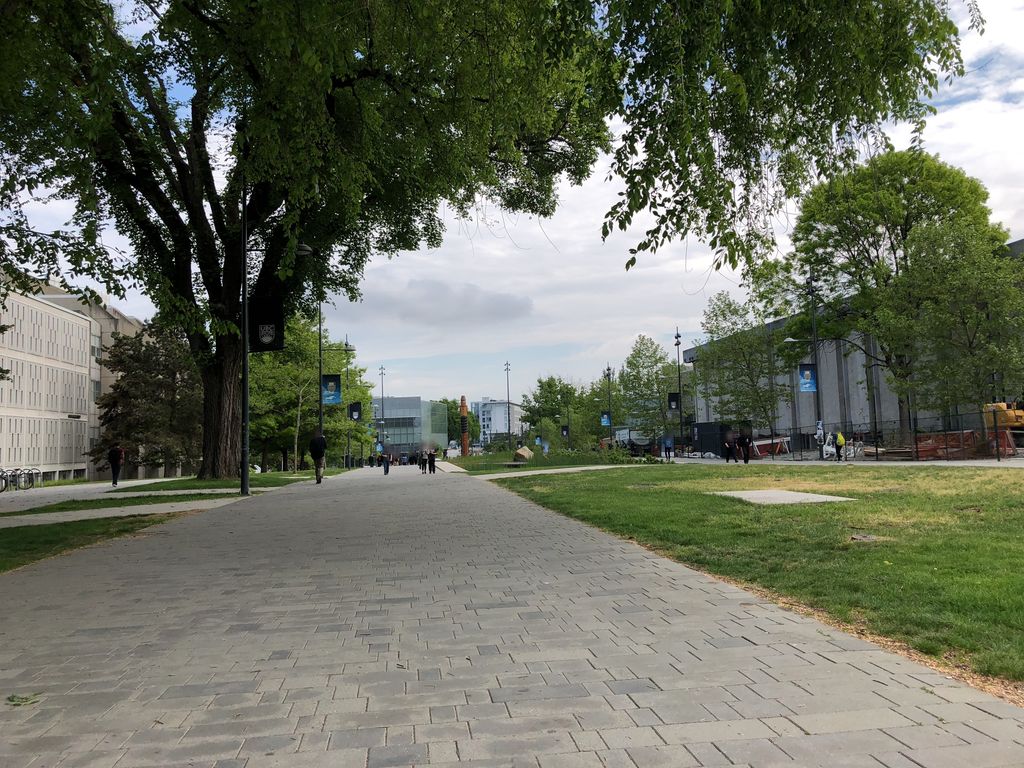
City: vancouver